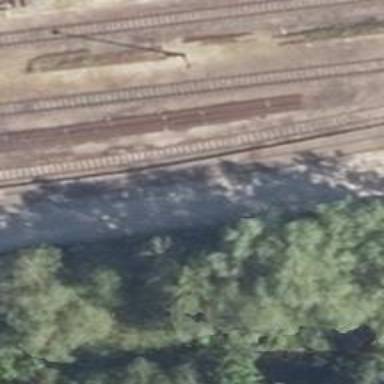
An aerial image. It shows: Railway yard in service.